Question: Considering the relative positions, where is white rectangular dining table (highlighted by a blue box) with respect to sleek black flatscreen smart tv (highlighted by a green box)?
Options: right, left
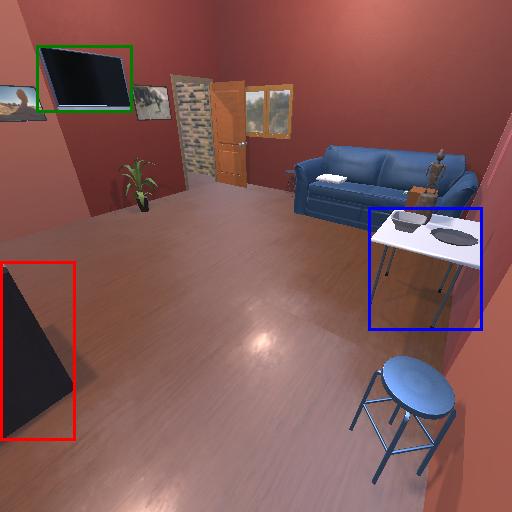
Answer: right